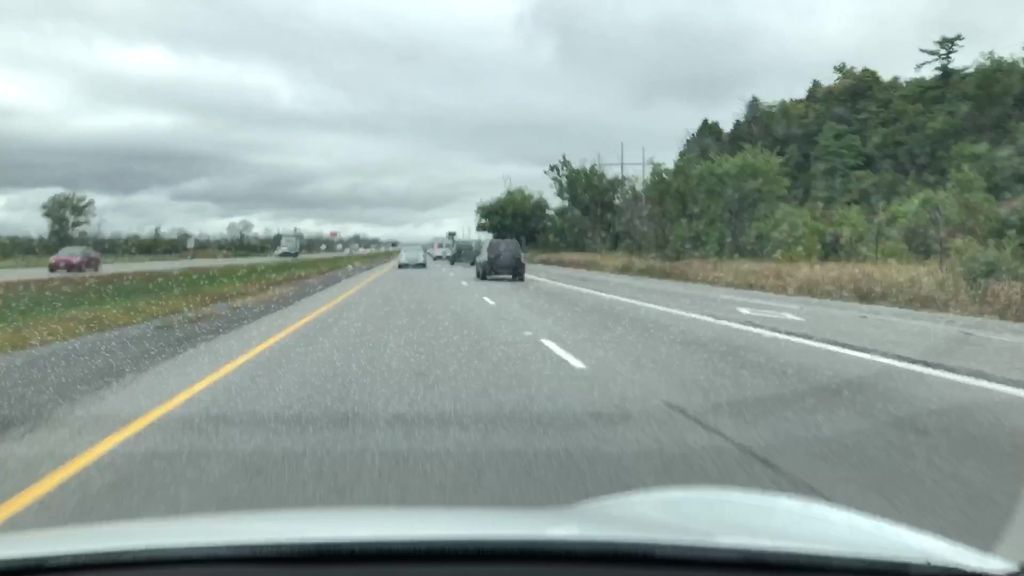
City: ottawa-gatineau